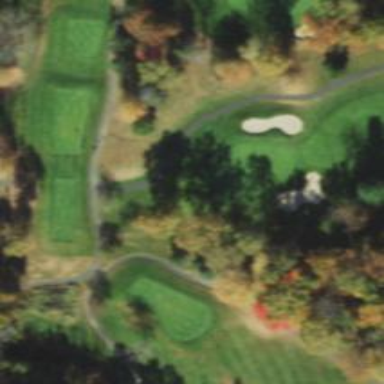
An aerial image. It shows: Golf hole.